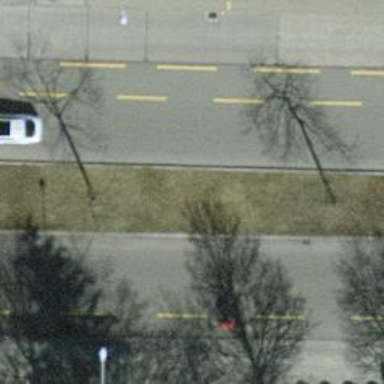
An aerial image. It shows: Trolleybus stop position for public transport.